Interaction volume radius: 10 \u00c5
Interaction volume height: 10 \u00c5
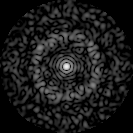
Disorder parameter: 0.8485